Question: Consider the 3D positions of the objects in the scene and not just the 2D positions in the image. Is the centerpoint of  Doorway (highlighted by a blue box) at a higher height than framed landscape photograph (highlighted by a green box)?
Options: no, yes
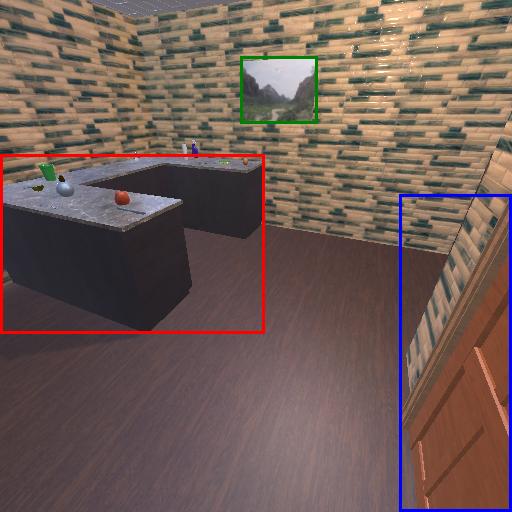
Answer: no